Question: I'm developing an app with Xamarin and Asp.Net.
I'm trying to register a device in an Azure Notification Hub, but I'm having a little trouble. I've created a Sandbox certificate through the Apple Developer portal and uploaded it to Azure in Sandbox mode, and I'm using the correct provisioning profile when deploying my app to my device.
I'm also able to get the device token in 'RegisteredForRemoteNotifications', pass it to my Asp.Net backend and successfully call 'NotificationHubClient.CreateAppleTemplateRegistrationAsync', which doesn't produce any errors. However, I can't send a push notification because it doesn't look like my device is being registered with the correct platform. For example, see the image below.

Am I missing something? Or can someone help point me in the right direction of what I can do to figure out what's going on?
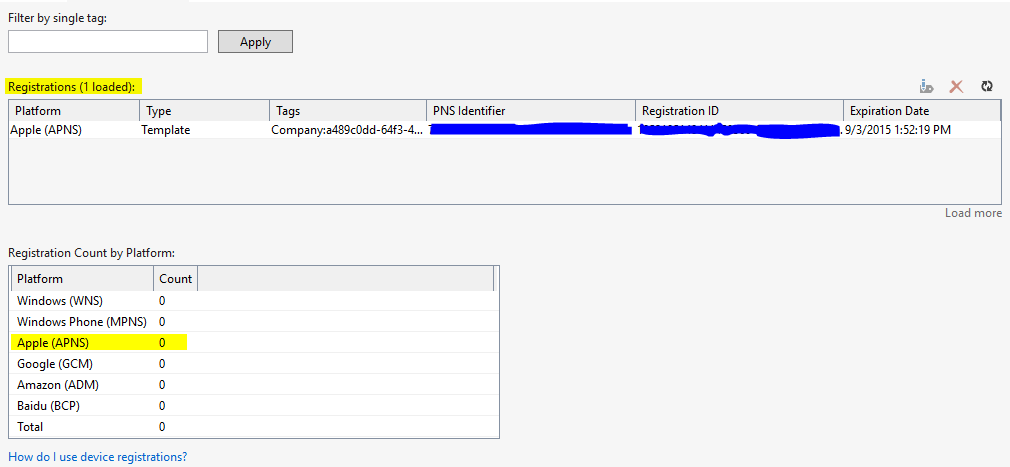
Answer: Alright, I've finally figured out the problem. If you're in Sandbox mode for Azure Notification Hubs, you have to use a provisioning profile, not a distribution profile. Only developer provisioning profiles can generate device tokens usable in Sandbox mode.